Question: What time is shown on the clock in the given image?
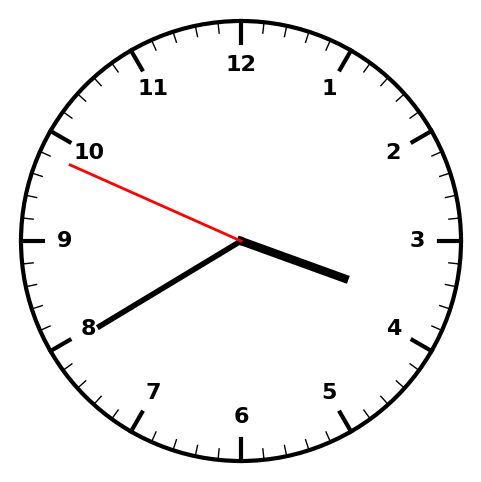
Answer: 03:39:49